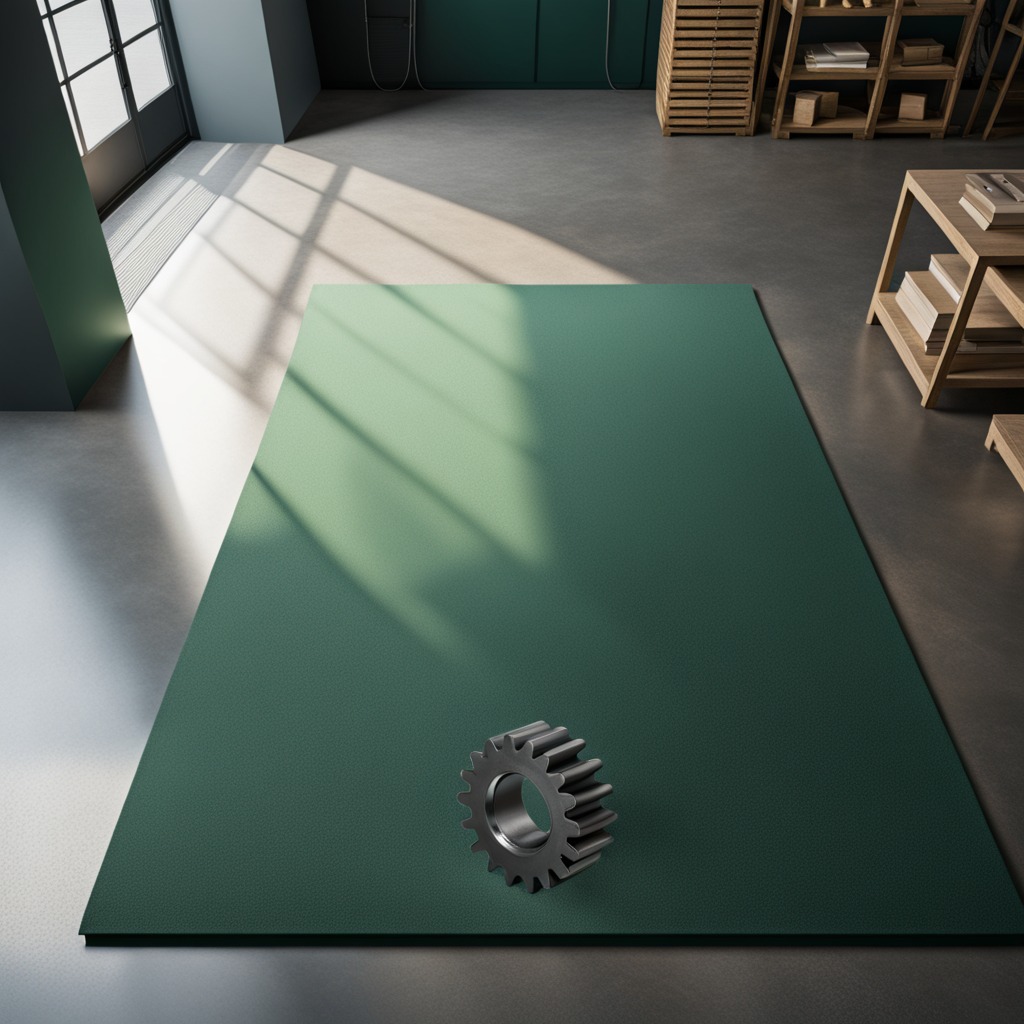
A steel gear with teeth lies on a clean granite tabletop covered with a green rubber mat inside a workshop under bright overhead lighting crisp shadows high clarity worn but beneath the mat